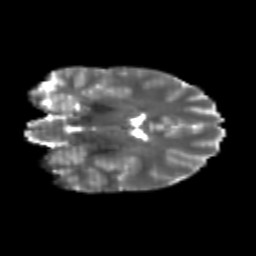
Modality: T2w
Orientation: coronal
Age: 25
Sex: male
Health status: healthy
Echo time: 0.074 s